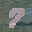
Label: 7